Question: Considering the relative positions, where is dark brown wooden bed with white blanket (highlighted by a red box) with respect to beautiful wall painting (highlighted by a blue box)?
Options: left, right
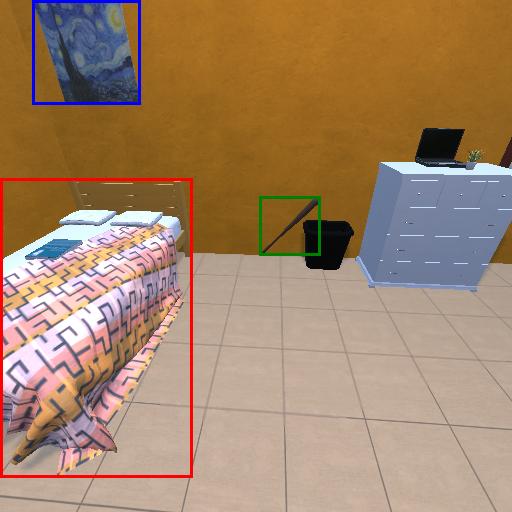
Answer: left